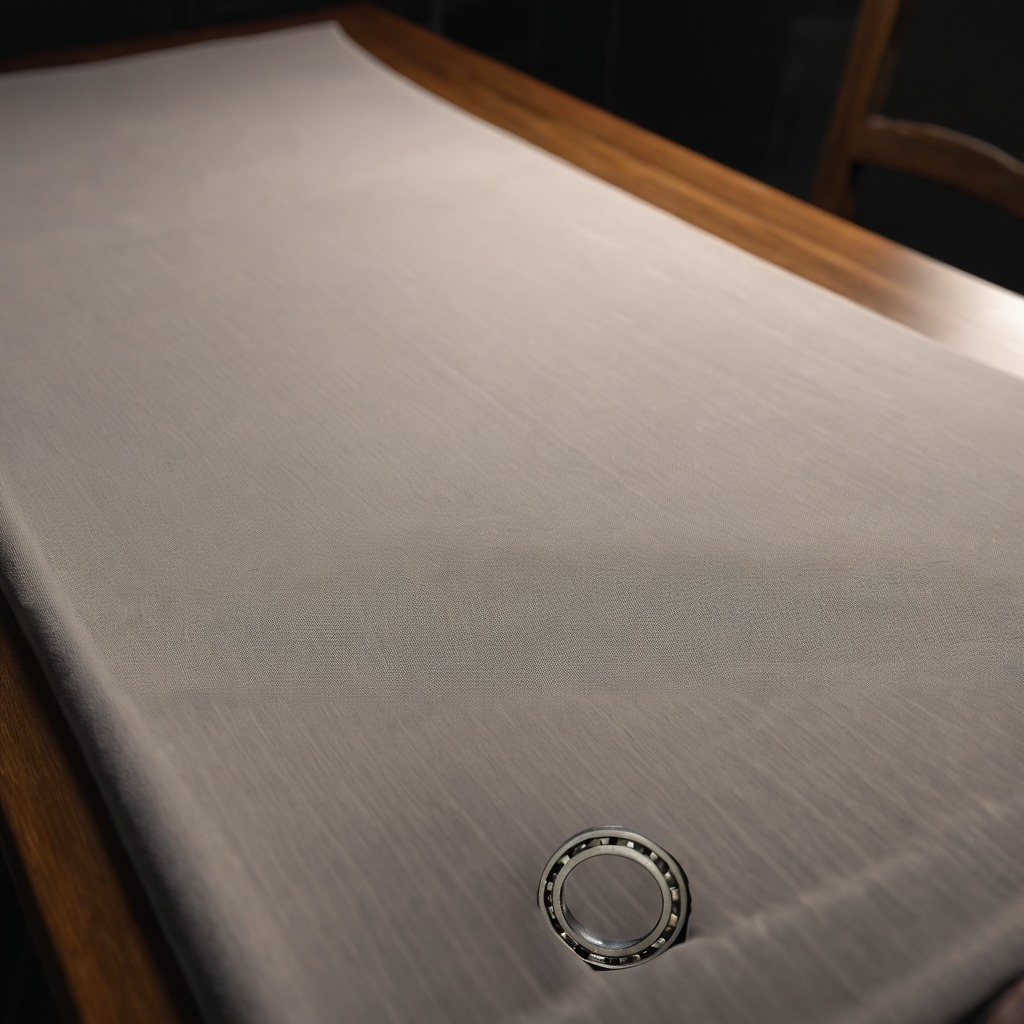
A metal ball bearing is lying on a wooden table.